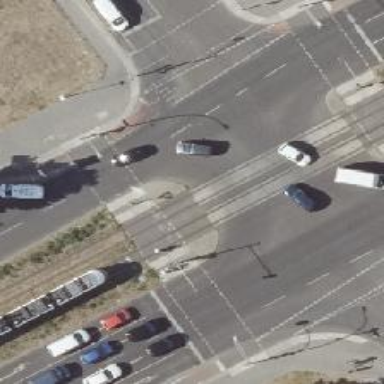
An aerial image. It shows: Tram crossing with traffic signals.